Field crop: maize
Growth stage: 2
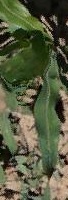
Species: maize